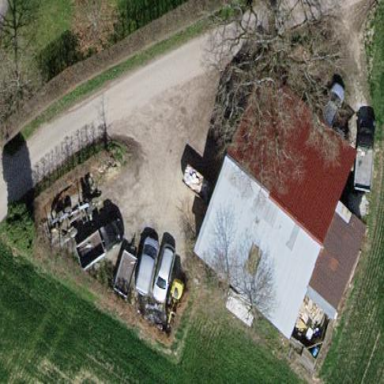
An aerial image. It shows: Farmyard area.